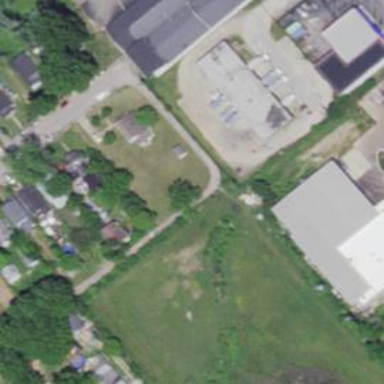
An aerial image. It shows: Alley classified as service road.